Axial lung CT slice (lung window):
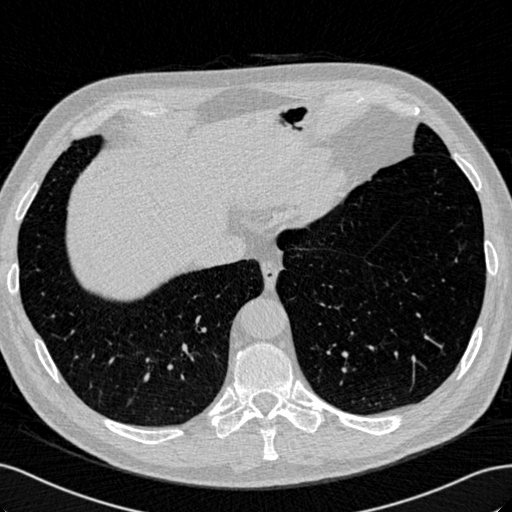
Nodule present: no